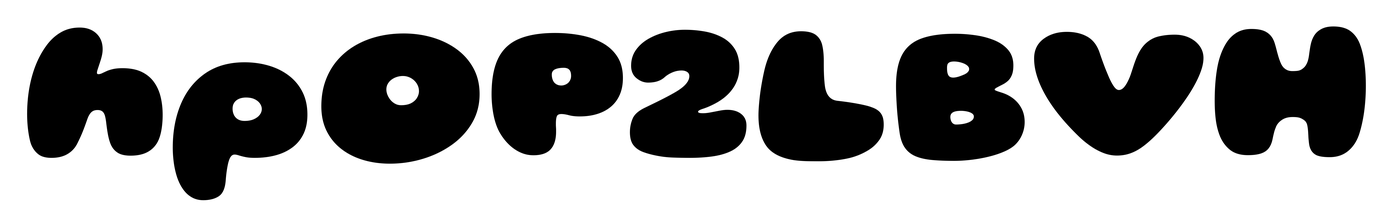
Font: Gluten_Black